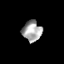
Tissue: skin
Cell type: Endothelial cells
Senescence score: 0.2729
Nuclear area (px): 383
Mean DAPI intensity: 167.47